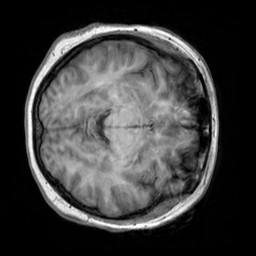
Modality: T1w
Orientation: axial
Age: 22
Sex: female
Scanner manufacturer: siemens
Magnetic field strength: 3 T
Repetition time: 2.3 s
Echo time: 0.00303 s